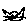
Label: cat